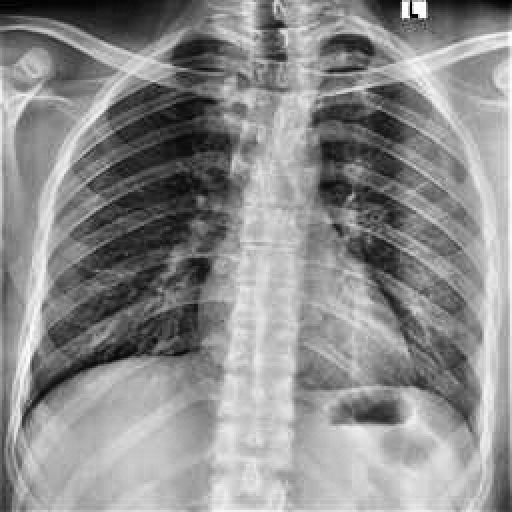
Finding: NORMAL